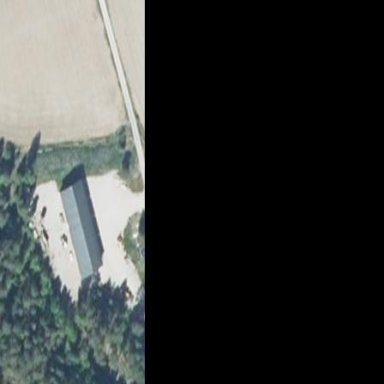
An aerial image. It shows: Farmyard area.